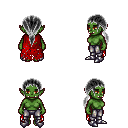
a pixel art fantasy rpg character, female body template, orc, green skin, red tattered cape, metal pants, gray ponytail hairstyle, metal boots, four views (front, back, left, right), 2x2 character sprite sheet, small pixel art, hard edges, no anti-aliasing